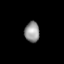
Tissue: lung
Cell type: Epithelial cells
Senescence score: 0.1668
Nuclear area (px): 296
Mean DAPI intensity: 148.905